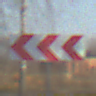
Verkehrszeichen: RichtungstafelnInKurvenGrossRechts
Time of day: MorningAfternoon
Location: Outdoor (Suburban)
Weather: PartlyCloudy
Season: NotSpecified
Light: Natural